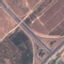
Land use / land cover class: Highway